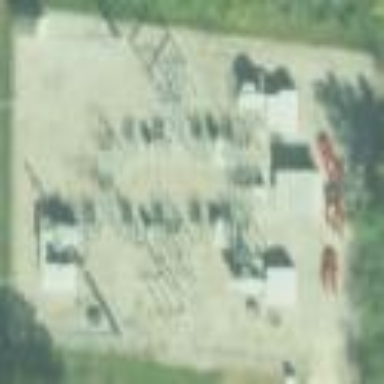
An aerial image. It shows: Distribution substation surrounded by fence.